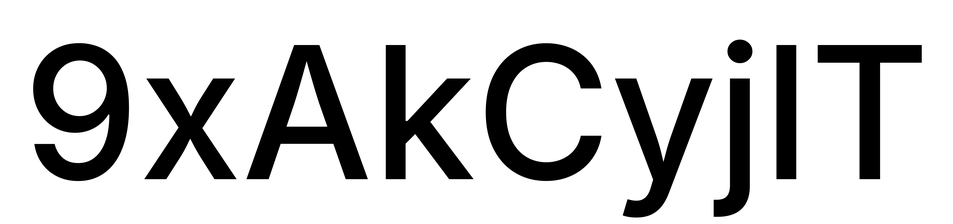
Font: Inter_Medium